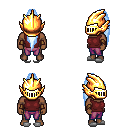
a pixel art fantasy rpg character, male body template, human, dark skin, maroon sleeveless shirt, magenta pants, white cyan extra-long topknot hairstyle, gold helm, cloth bracers, white slippers, four views (front, back, left, right), 2x2 character sprite sheet, small pixel art, hard edges, no anti-aliasing